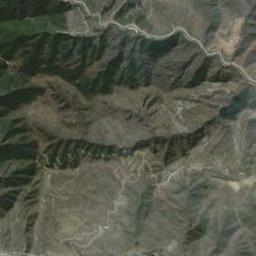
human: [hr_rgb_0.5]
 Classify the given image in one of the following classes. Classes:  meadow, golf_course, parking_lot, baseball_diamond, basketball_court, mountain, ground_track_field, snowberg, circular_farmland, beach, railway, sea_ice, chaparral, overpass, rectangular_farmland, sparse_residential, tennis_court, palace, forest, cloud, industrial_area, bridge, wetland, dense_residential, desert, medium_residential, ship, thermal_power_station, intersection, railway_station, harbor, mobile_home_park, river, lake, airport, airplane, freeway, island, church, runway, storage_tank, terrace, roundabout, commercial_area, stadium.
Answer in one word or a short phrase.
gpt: mountain